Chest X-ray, PA view. Patient: 28 years old, sex M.
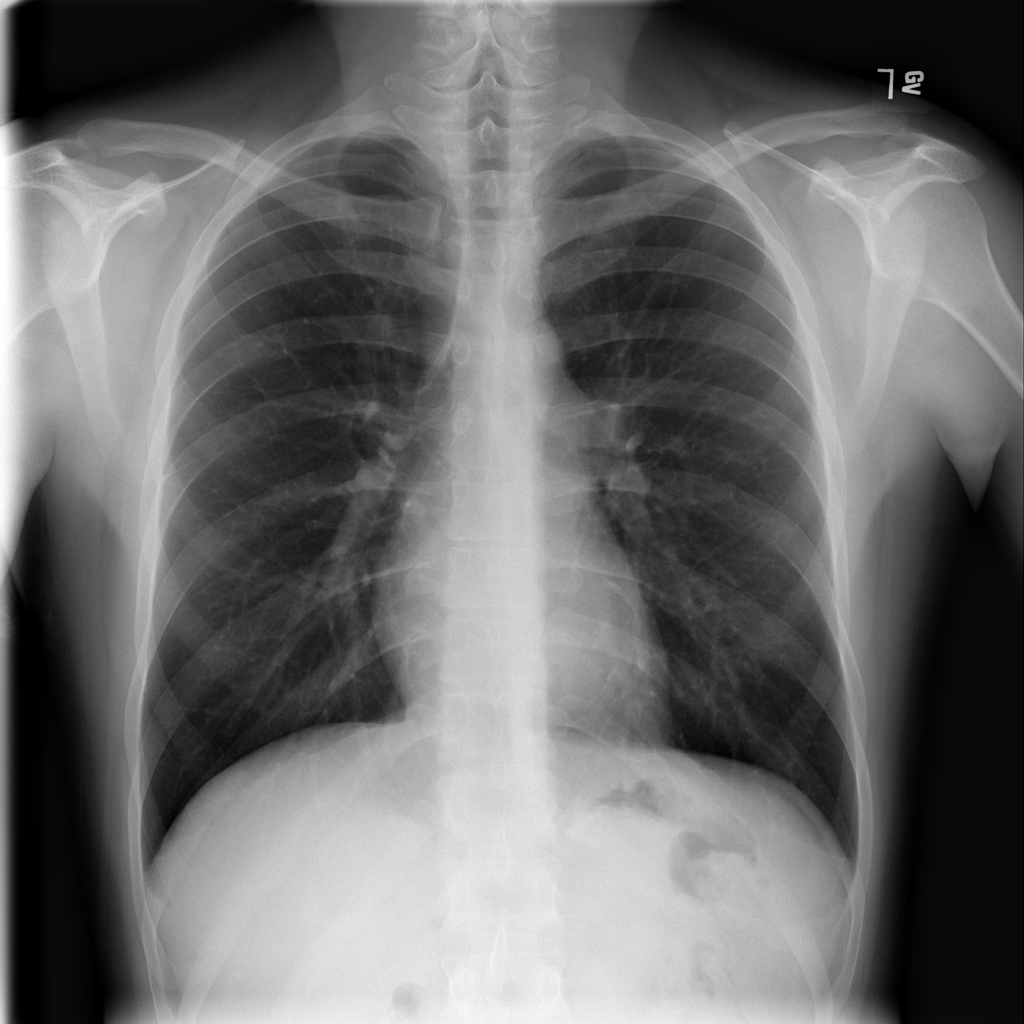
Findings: No Finding